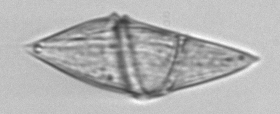
Label: Gyrodinium